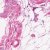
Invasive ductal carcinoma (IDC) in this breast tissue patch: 0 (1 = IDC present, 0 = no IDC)